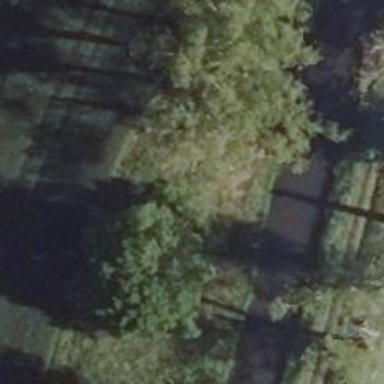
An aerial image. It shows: Row of trees in natural setting.